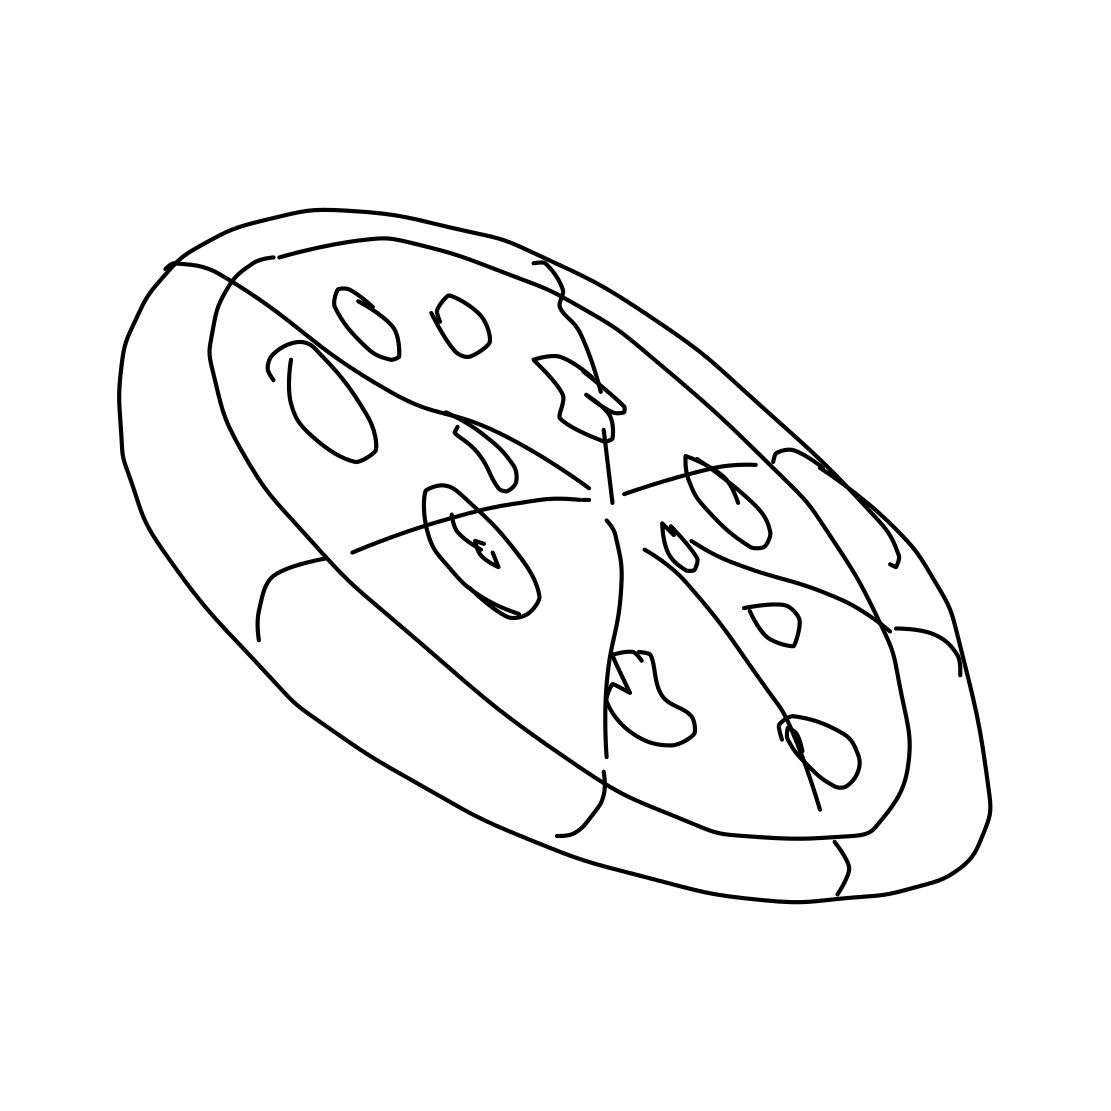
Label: pizza